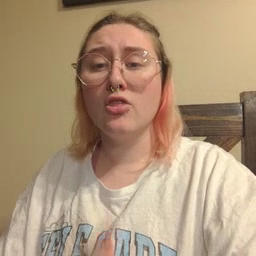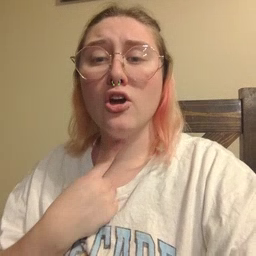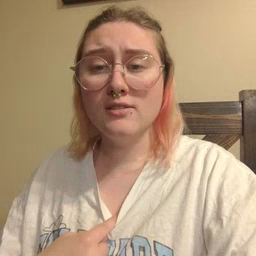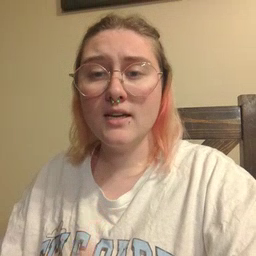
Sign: thirsty